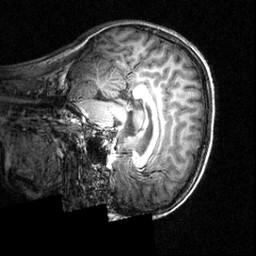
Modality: T1w
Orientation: sagittal
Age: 16
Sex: female
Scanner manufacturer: siemens
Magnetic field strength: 3.951 T
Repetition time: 1.5 s
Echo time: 0.00335 s